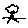
Label: tree